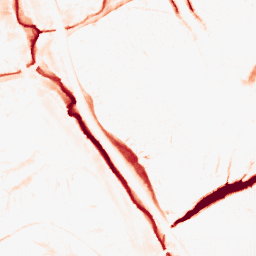
Category: morphological
Decomposition family: tophat
Decomposition parameters: size: 10
mode: black
Upsampling method: fft_zeropad
Upsampling parameters: scale: 4
Upsampling scale: 4